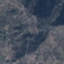
Label: HerbaceousVegetation